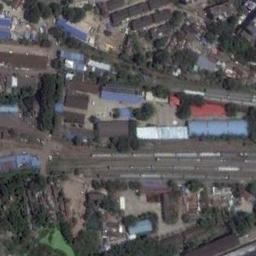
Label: railway